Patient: sex M, age 61
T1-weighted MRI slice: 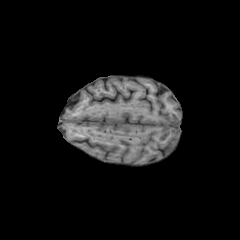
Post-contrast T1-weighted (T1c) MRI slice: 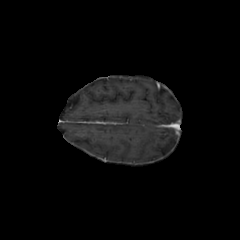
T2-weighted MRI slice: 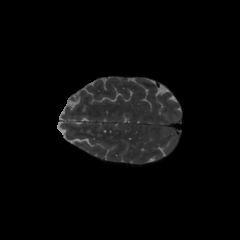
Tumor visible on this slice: no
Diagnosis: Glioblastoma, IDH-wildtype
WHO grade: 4